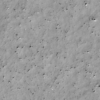
Label: not_dusty